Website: apple
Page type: billing-address
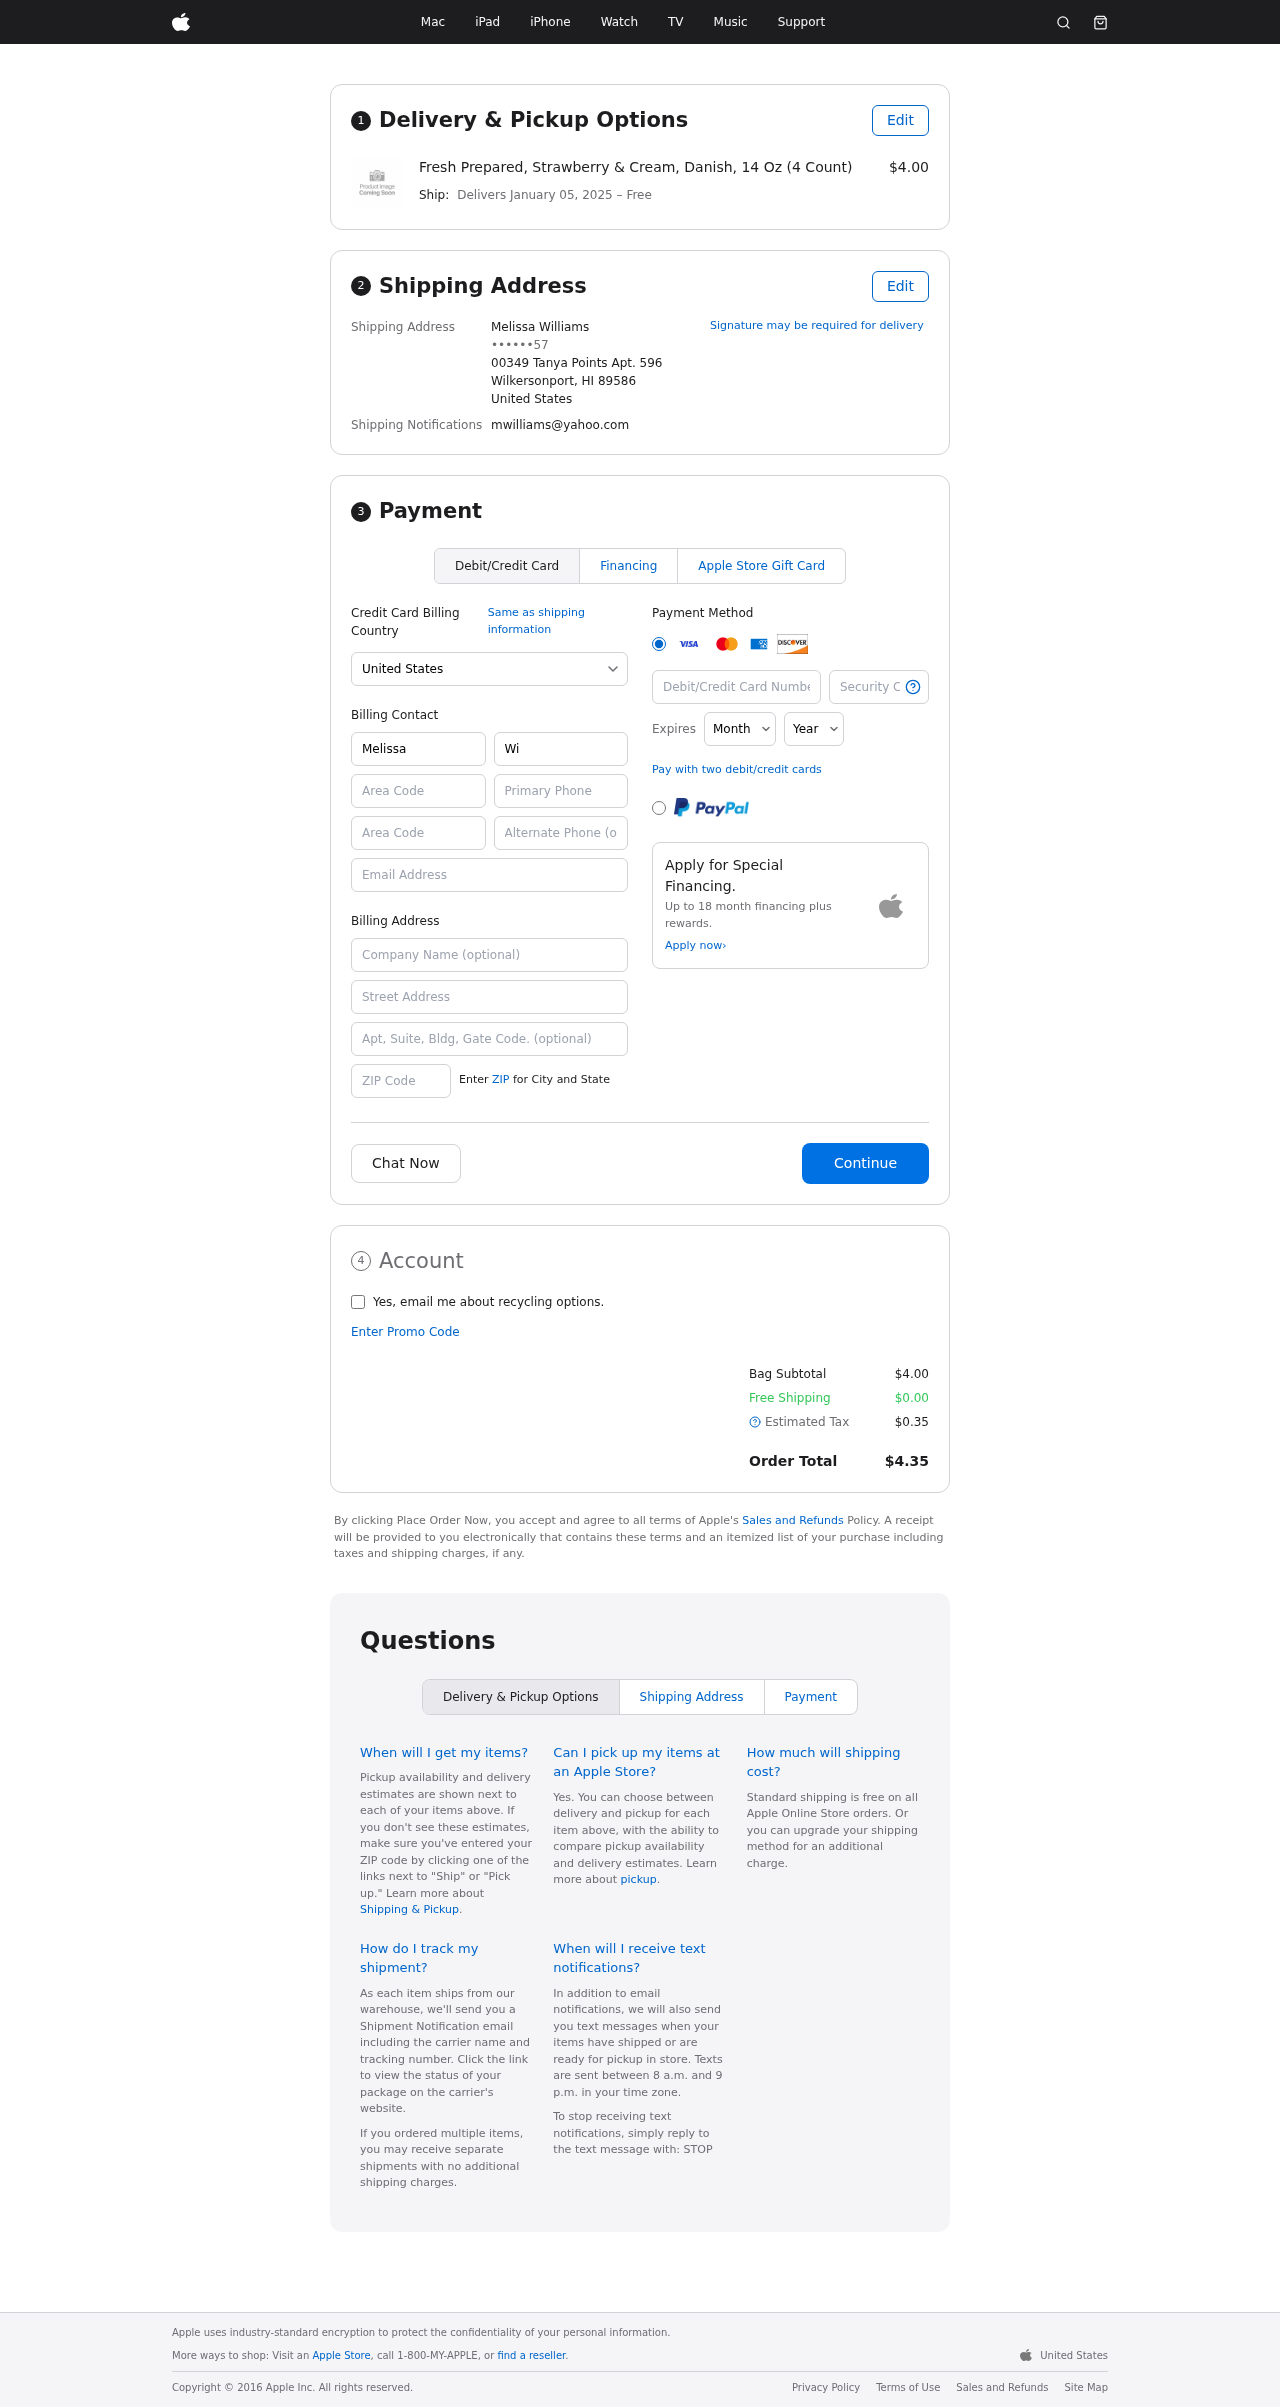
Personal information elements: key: PII_CARD_CVV
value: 2128
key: PII_CARD_EXPIRY_MONTH
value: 12
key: PII_CARD_EXPIRY_YEAR
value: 27
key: PII_CARD_NUMBER
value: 3709 2988 7582 940
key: PII_CITY_STATE_ZIP
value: Wilkersonport, HI 89586
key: PII_COUNTRY
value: United States
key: PII_EMAIL
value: mwilliams@yahoo.com
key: PII_FULLNAME
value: Melissa Williams
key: PII_STREET
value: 00349 Tanya Points Apt. 596
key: PII_PHONE_MASKED
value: ••••••57
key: PII_BILLING_FIRSTNAME
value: Melissa
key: PII_BILLING_LASTNAME
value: Williams
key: PII_BILLING_PHONE_AREA
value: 643
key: PII_BILLING_PHONE
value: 6438883957
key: PII_BILLING_PHONE_ALT_AREA
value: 884
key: PII_BILLING_PHONE_ALT
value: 8846867205
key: PII_BILLING_EMAIL
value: mwilliams@yahoo.com
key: PII_BILLING_STREET
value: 00349 Tanya Points Apt. 596
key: PII_BILLING_STREET2
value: Suite 316
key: PII_BILLING_POSTCODE
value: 89586
Product elements: key: PRODUCT1_NAME
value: Fresh Prepared, Strawberry & Cream, Danish, 14 Oz (4 Count)
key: PRODUCT1_PRICE
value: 4
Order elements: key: ORDER_DELIVERY_DATE
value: January 05, 2025
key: ORDER_SUBTOTAL
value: $4.00
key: ORDER_SHIPPING_COST
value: $0.00
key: ORDER_TAX
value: $0.35
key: ORDER_TOTAL
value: $4.35